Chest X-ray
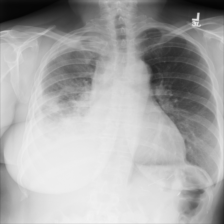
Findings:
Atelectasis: negative
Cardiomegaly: negative
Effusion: positive
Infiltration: negative
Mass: positive
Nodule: positive
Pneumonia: negative
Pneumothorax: negative
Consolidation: positive
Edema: negative
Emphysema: negative
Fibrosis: negative
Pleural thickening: positive
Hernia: negative